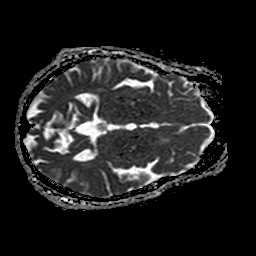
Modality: ADC
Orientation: axial
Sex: female
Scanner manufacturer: philips
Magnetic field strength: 1.5 T
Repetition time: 3.54 s
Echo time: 0.09411 s